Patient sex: F
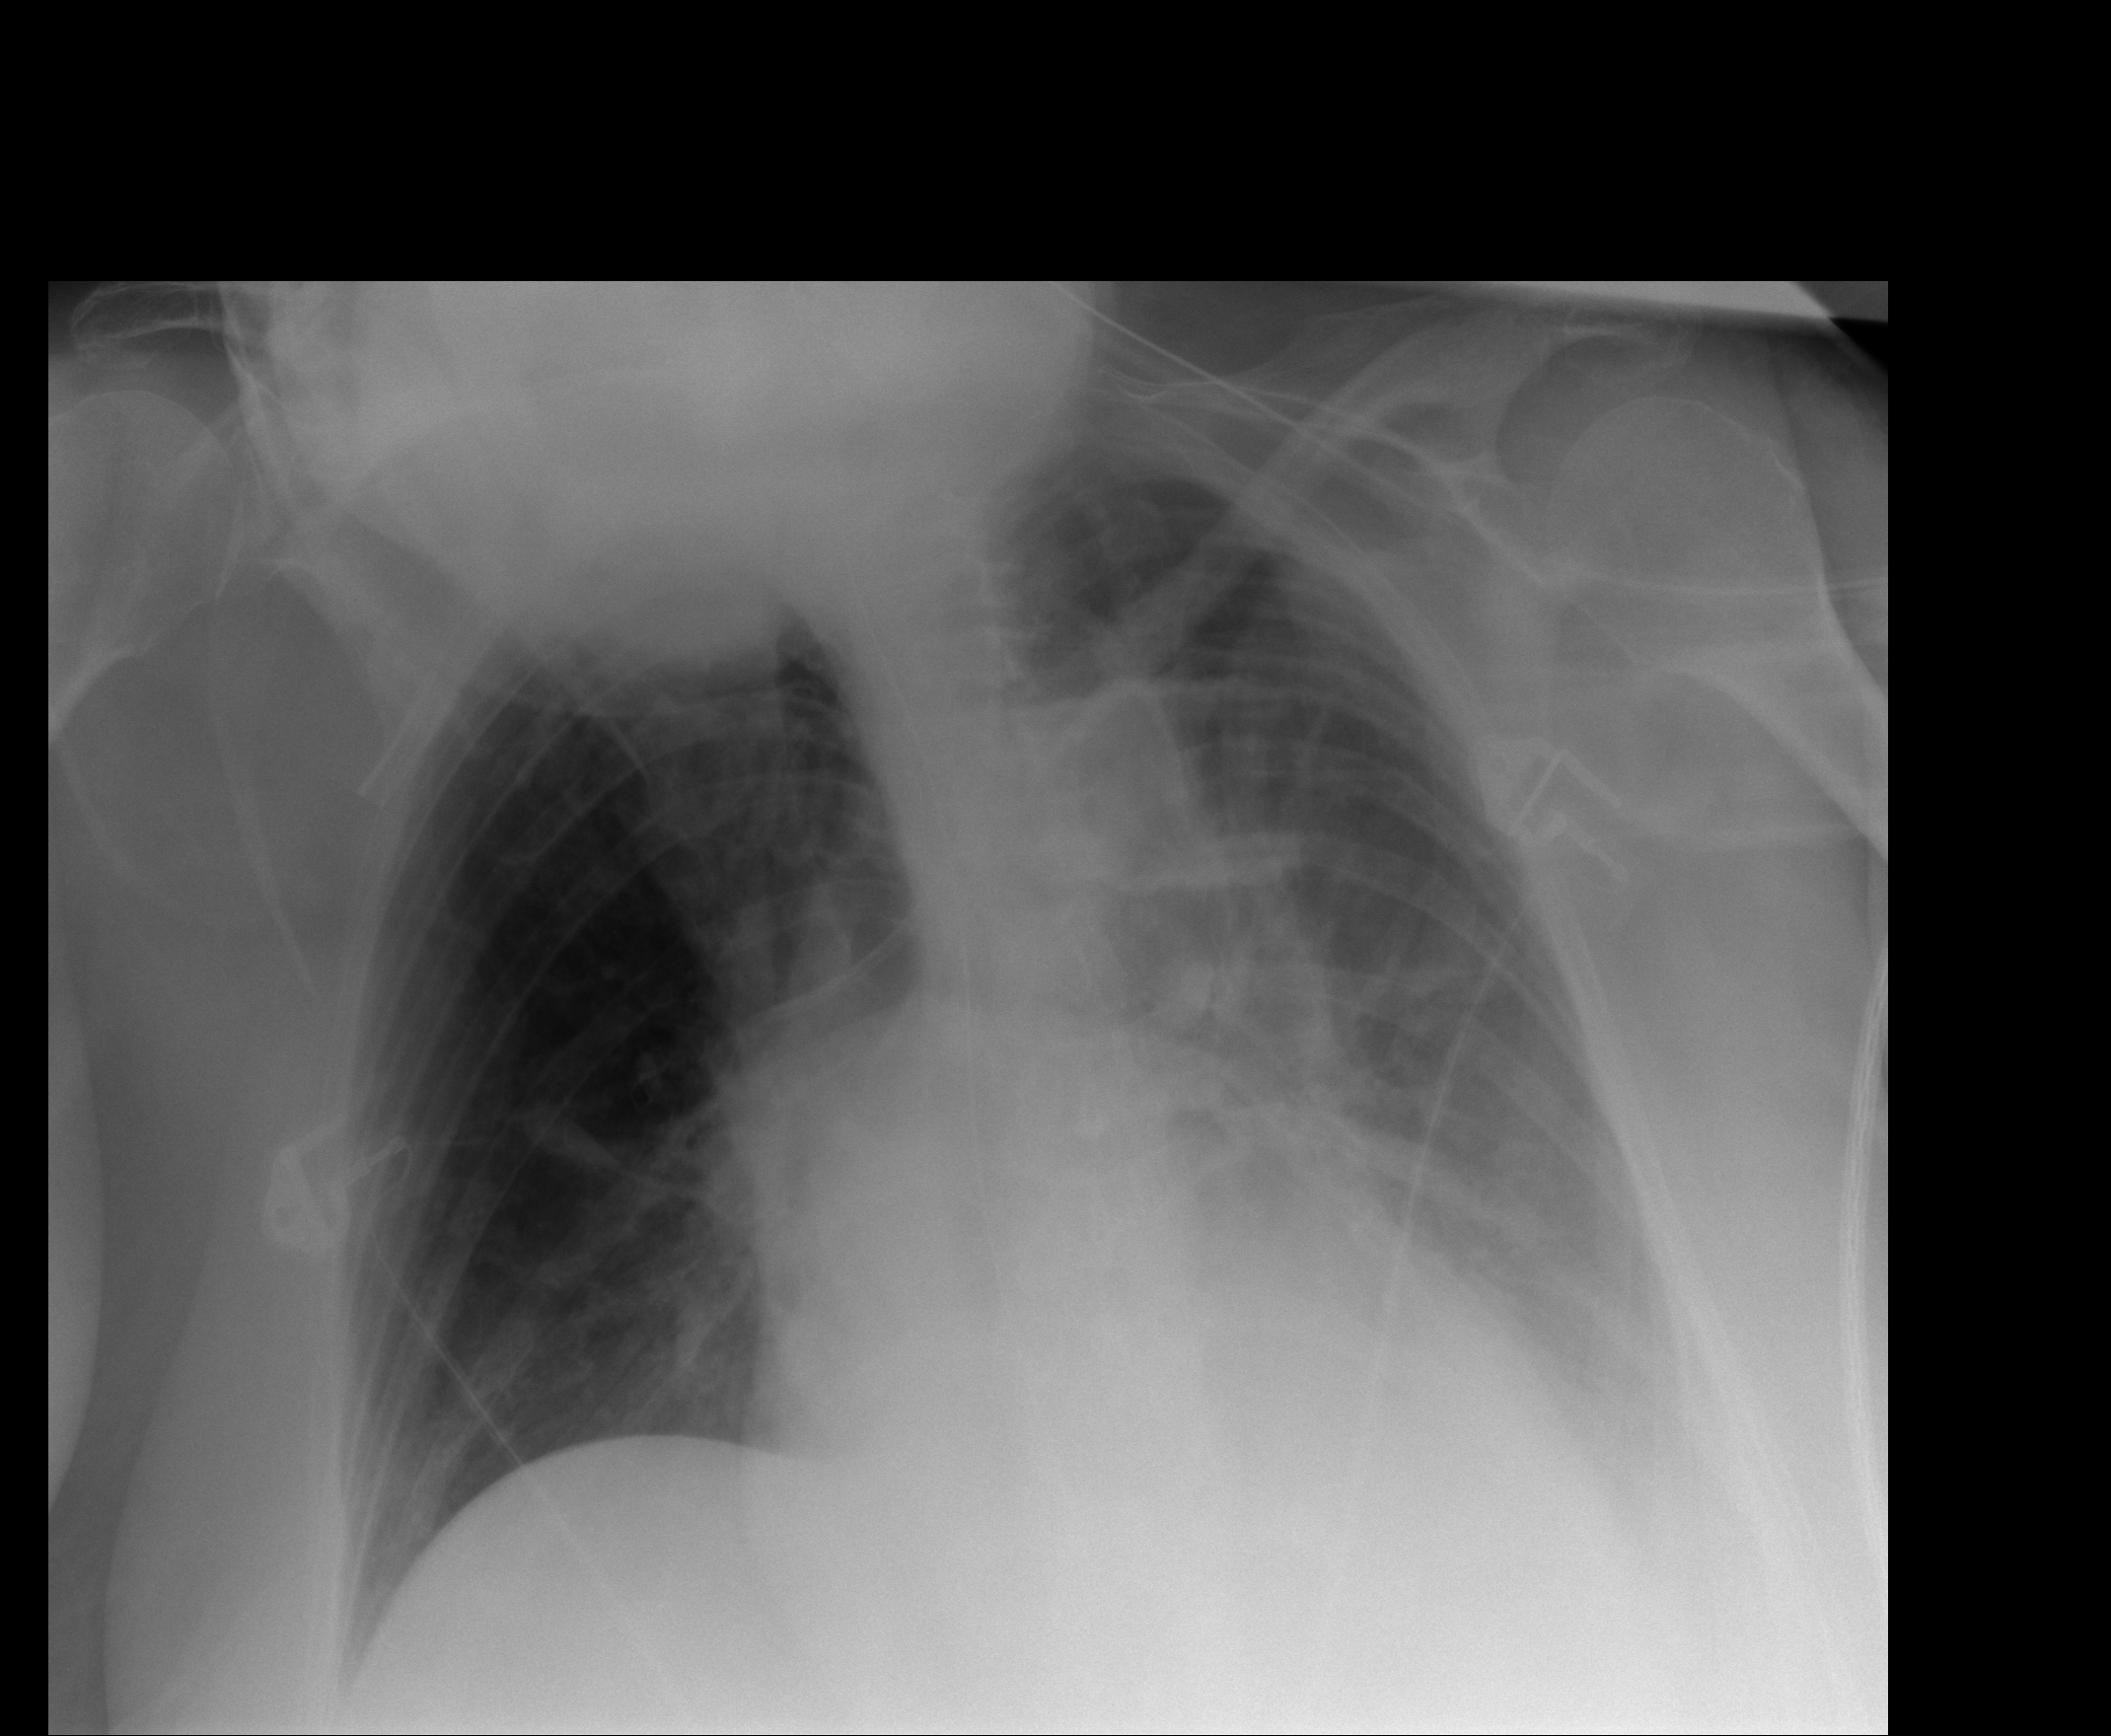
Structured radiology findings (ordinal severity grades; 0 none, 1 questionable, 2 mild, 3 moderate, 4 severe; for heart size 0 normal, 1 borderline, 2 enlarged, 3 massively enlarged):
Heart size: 1
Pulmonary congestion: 0
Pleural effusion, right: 0
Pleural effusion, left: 2
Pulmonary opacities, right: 0
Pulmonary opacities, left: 0
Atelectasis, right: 1
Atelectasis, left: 1